Interaction volume radius: 5 \u00c5
Interaction volume height: 10 \u00c5
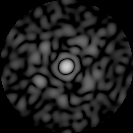
Disorder parameter: 0.8102